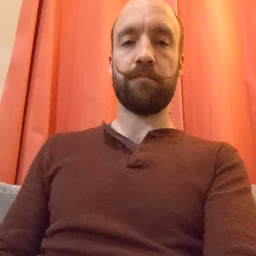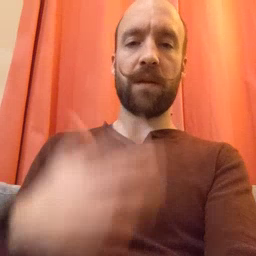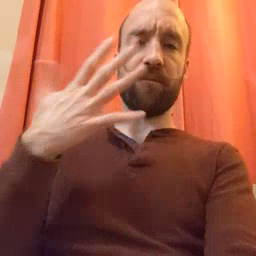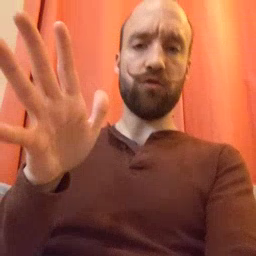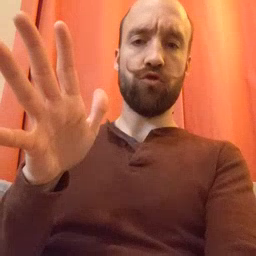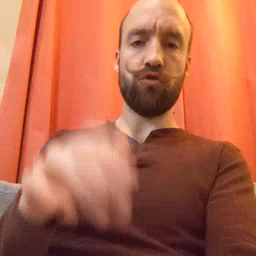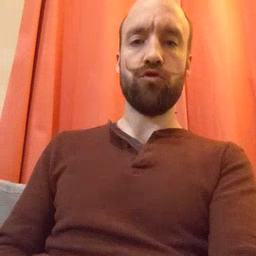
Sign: finish